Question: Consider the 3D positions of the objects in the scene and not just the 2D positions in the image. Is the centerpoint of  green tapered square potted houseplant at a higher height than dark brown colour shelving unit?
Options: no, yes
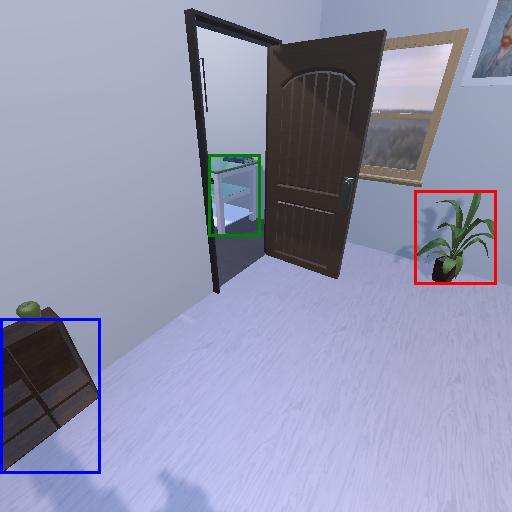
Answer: no